Question: Not long after upgrading to VS2010, my application won't shut down cleanly. If I close the app and then hit pause in the IDE, I see this:

The problem is, there's no context. The call stack just says [External code], which isn't too helpful.
Here's what I've done so far to try to narrow down the problem:
- - -
While I could do the next brute force step, which is to roll my code back to a point where this happen and then look over all of the change logs, this isn't terribly efficient. Can anyone recommend a better way to figure this out, given the notable lack of information presented by the debugger?
The only other things I can think of include:
- -
Perhaps this information will be of use. I decided to use WinDbg and attach to my application. I then closed it, and switched to thread 0 and dumped the stack contents. Here's what I have:
'''
ThreadCount: 6
UnstartedThread: 0
BackgroundThread: 1
PendingThread: 0
DeadThread: 4
Hosted Runtime: no
PreEmptive GC Alloc Lock
ID OSID ThreadOBJ State GC Context Domain Count APT Exception
0 1 1c70 005a65c8 6020 Enabled 02dac6e0:02dad7f8 005a03c0 0 STA
2 2 1b20 005b1980 b220 Enabled <PHONE>:<PHONE> 005a03c0 0 MTA (Finalizer)
XXXX 3 <PHONE> 19820 Enabled <PHONE>:<PHONE> 005a03c0 0 Ukn
XXXX 4 <PHONE> 19820 Enabled <PHONE>:<PHONE> 005a03c0 0 Ukn
XXXX 5 08516a90 19820 Enabled <PHONE>:<PHONE> 005a03c0 0 Ukn
XXXX 6 <PHONE> 19820 Enabled <PHONE>:<PHONE> 005a03c0 0 Ukn
0:008> ~0s
eax=c0674960 ebx=<PHONE> ecx=<PHONE> edx=<PHONE> esi=0040f320 edi=005a65c8
eip=76c37e47 esp=0040f23c ebp=0040f258 iopl=0 nv up ei pl nz na po nc
cs=0023 ss=002b ds=002b es=002b fs=0053 gs=002b efl=<PHONE>
USER32!NtUserGetMessage+0x15:
76c37e47 83c404 add esp,4
0:000> !clrstack
OS Thread Id: 0x1c70 (0)
Child SP IP Call Site
0040f274 76c37e47 [InlinedCallFrame: 0040f274]
0040f270 6baa8976 DomainBoundILStubClass.IL_STUB_PInvoke(System.Windows.Interop.MSG ByRef, System.Runtime.InteropServices.HandleRef, Int32, Int32)*** WARNING: Unable to verify checksum for C:\Windows\assembly\NativeImages_v4.0.30319_32\WindowsBase\d17606e813f01376bd0def23726ecc62\WindowsBase.ni.dll
0040f274 6ba924c5 [InlinedCallFrame: 0040f274] MS.Win32.UnsafeNativeMethods.IntGetMessageW(System.Windows.Interop.MSG ByRef, System.Runtime.InteropServices.HandleRef, Int32, Int32)
0040f2c4 6ba924c5 MS.Win32.UnsafeNativeMethods.GetMessageW(System.Windows.Interop.MSG ByRef, System.Runtime.InteropServices.HandleRef, Int32, Int32)
0040f2dc 6ba8e5f8 System.Windows.Threading.Dispatcher.GetMessage(System.Windows.Interop.MSG ByRef, IntPtr, Int32, Int32)
0040f318 6ba8d579 System.Windows.Threading.Dispatcher.PushFrameImpl(System.Windows.Threading.DispatcherFrame)
0040f368 6ba8d2a1 System.Windows.Threading.Dispatcher.PushFrame(System.Windows.Threading.DispatcherFrame)
0040f374 6ba7fba0 System.Windows.Threading.Dispatcher.Run()
0040f380 62e6ccbb System.Windows.Application.RunDispatcher(System.Object)*** WARNING: Unable to verify checksum for C:\Windows\assembly\NativeImages_v4.0.30319_32\PresentationFramewo#\7f91eecda3ff7ce478146b6458580c98\PresentationFramework.ni.dll
0040f38c 62e6c8ff System.Windows.Application.RunInternal(System.Windows.Window)
0040f3b0 62e6c682 System.Windows.Application.Run(System.Windows.Window)
0040f3c0 62e6c30b System.Windows.Application.Run()
0040f3cc 001f00bc MyApplication.App.Main() [C:\code\trunk\MyApplication\obj\Debug\GeneratedInternalTypeHelper.g.cs @ 24]
0040f608 66c421db [GCFrame: 0040f608]
'''
EDIT -- not sure if this helps, but the main thread's call stack looks like this:
'''
[Managed to Native Transition]
> WindowsBase.dll!MS.Win32.UnsafeNativeMethods.GetMessageW(ref System.Windows.Interop.MSG msg, System.Runtime.InteropServices.HandleRef hWnd, int uMsgFilterMin, int uMsgFilterMax) + 0x15 bytes
WindowsBase.dll!System.Windows.Threading.Dispatcher.GetMessage(ref System.Windows.Interop.MSG msg, System.IntPtr hwnd, int minMessage, int maxMessage) + 0x48 bytes
WindowsBase.dll!System.Windows.Threading.Dispatcher.PushFrameImpl(System.Windows.Threading.DispatcherFrame frame = {System.Windows.Threading.DispatcherFrame}) + 0x85 bytes
WindowsBase.dll!System.Windows.Threading.Dispatcher.PushFrame(System.Windows.Threading.DispatcherFrame frame) + 0x49 bytes
WindowsBase.dll!System.Windows.Threading.Dispatcher.Run() + 0x4c bytes
PresentationFramework.dll!System.Windows.Application.RunDispatcher(object ignore) + 0x17 bytes
PresentationFramework.dll!System.Windows.Application.RunInternal(System.Windows.Window window) + 0x6f bytes
PresentationFramework.dll!System.Windows.Application.Run(System.Windows.Window window) + 0x26 bytes
PresentationFramework.dll!System.Windows.Application.Run() + 0x1b bytes
'''
I did a search on it and found some posts related to WPF GUIs hanging, and maybe that'll give me some more clues.
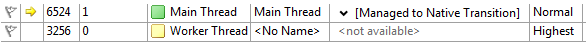
Answer: The worker thread Id you are seeing is 0. This is a framework thread and is expected - it is not a thread that the program has "spawned". If you attach to any .Net process you will see this. I'm not sure which framework thread it is - definitely not the finalizer thread as this is never thread 0. Perhaps a JIT thread?
What is more interesting then is your main thread, as this appears to be hanging. I would concentrate on debugging your main thread to bottom this out. Has it deadlocked itself from a window closed event handler waiting for something that will never happen for example?
After reading the stack trace for the main thread added to the question, it would be interesting to run a test to bottom out whether the main thread is stalled or whether it is simply idle waiting for a message (and that it is waiting for a WM_CLOSE that it never received or was never sent).
The code below can be used to manually send a WM_CLOSE message to your application. Simply wait for your program to hang when you have shut it down, and then run the code. Replace the process name with your own.
Ok, it looks like the main thread is well and truly hung as it is not processing WM_CLOSE or WM_QUIT messages.
Please try and make the smallest application that can reproduce the issue and post the code.
'''
internal class Program
{
private const int WM_QUIT = 0x0012;
private const int WM_CLOSE = 0x0010;
[DllImport("user32.dll")]
private static extern bool PostMessage(int hhwnd, uint msg, IntPtr wParam, IntPtr lParam);
private static void Main()
{
Process p = GetProcess("Your process name - no '.exe' required");
CloseMainWindow(p);
}
private static Process GetProcess(string name)
{
List<Process> processes = Process.GetProcessesByName(name).ToList();
if (processes.Count != 1)
{
throw new Exception(
"Expected 1 process with name '" + name +
"' but found " + processes.Count + ".");
}
return processes[0];
}
private static void CloseMainWindow(Process p)
{
PostMessage(p, WM_CLOSE, "close");
}
private static void QuitApplication(Process p)
{
PostMessage(p, WM_QUIT, "quit");
}
private static void PostMessage(Process p, uint message, string name)
{
Console.WriteLine("Posting {0} message to '{1}'...", name, p.ProcessName);
bool succeeded = PostMessage(p.MainWindowHandle.ToInt32(), message, IntPtr.Zero, IntPtr.Zero);
Console.WriteLine("Posted {0} message to '{1}' (succeeded:{2}).", name, p.ProcessName, succeeded);
}
}
'''